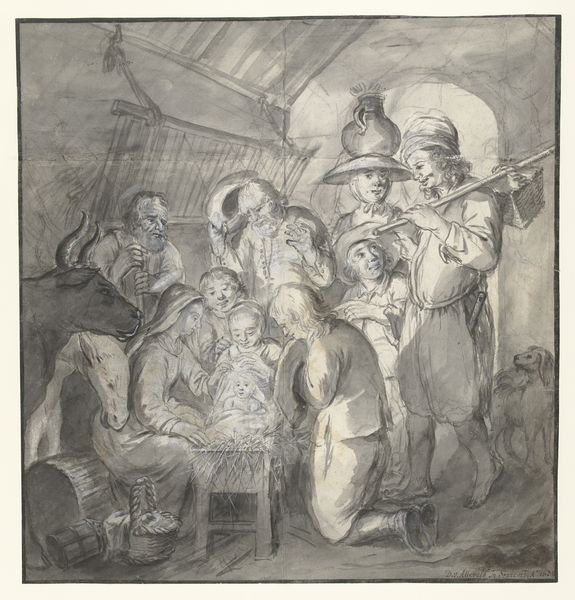
Titel: De aanbidding der herders
Künstler: Diederik van Attevelt
Standort: Amsterdam
Institution: Rijksmuseum
Schlagwörter: mann, hut, lampe, stroh, zeichnung, hund, tiere, kind, mutter, vater, esel, genre, stock, krug, bogen, rind, chair, hat, men, people, white, women, black, gray, old, room, woman, korb, tor, kund, stall, light, drawing, hirten, dog, pen, virgin, children, krippe, family, ink, jesus, pencil, horse, christ, wash, bull, baby, goat, joseph, mary, virgin mary, anbettung, ox, event, manger, nativity, chris, small room, christ child, natvity, nativiy